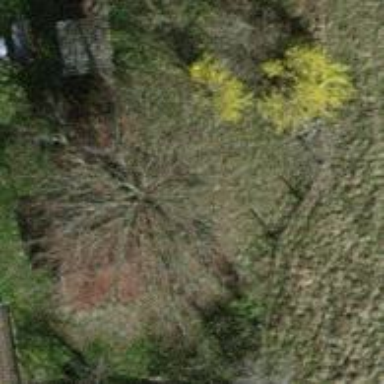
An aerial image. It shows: Single tag "natural: tree."